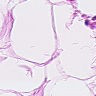
Metastatic tissue present: no